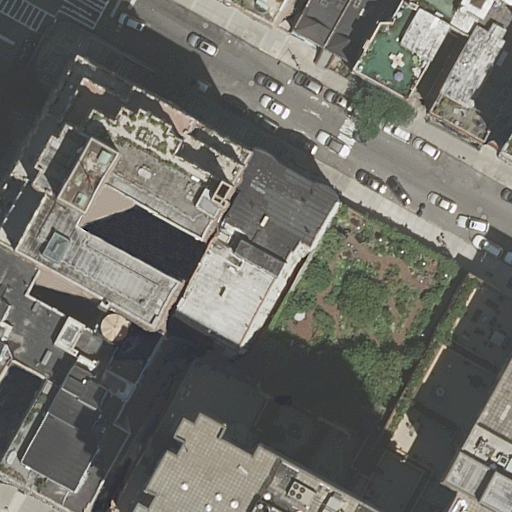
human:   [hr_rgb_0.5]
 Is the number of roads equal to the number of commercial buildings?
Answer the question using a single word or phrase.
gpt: no

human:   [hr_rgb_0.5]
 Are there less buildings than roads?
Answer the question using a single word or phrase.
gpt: no

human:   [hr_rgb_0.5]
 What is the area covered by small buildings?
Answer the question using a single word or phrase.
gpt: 202m2

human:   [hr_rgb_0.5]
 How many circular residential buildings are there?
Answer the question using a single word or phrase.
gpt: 0

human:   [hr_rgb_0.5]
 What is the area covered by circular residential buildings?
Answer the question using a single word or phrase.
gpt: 0m2

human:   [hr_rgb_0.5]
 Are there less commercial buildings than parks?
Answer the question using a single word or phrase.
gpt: yes

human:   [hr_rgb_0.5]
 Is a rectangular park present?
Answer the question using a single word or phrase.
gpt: yes

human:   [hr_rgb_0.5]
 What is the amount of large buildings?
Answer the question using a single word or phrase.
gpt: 4

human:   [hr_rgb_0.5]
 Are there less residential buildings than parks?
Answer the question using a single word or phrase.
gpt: no

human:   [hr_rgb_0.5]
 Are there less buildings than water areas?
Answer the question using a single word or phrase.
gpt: no

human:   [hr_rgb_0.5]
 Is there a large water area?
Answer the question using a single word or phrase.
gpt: no

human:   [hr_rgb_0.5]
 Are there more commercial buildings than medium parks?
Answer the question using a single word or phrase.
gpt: no

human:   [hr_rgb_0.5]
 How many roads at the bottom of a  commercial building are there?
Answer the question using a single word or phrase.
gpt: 0

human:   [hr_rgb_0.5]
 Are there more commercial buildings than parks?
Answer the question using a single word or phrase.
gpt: no

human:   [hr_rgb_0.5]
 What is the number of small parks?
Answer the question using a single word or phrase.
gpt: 0

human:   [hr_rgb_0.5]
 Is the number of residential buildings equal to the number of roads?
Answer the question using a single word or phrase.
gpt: no

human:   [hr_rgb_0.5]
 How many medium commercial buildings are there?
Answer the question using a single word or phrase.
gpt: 0

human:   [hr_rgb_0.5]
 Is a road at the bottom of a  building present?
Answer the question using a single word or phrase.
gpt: yes

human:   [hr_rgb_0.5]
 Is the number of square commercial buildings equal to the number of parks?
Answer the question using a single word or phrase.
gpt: no

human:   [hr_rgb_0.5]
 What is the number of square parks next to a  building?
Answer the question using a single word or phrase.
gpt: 0

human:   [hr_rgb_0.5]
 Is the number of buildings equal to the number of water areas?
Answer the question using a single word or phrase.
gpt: no

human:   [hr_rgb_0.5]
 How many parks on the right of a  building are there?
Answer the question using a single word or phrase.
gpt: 1

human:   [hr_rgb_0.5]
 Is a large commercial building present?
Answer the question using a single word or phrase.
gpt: no

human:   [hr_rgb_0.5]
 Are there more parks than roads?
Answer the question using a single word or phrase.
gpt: no

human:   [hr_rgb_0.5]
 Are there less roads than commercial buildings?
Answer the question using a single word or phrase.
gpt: no

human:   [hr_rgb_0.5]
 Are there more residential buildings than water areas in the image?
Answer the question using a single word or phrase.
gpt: yes

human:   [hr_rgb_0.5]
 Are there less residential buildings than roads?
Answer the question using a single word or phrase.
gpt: no

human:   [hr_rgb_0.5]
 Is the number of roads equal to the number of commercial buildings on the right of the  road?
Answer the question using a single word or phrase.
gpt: no

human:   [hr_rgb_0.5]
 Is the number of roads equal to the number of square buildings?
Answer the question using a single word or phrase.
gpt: no

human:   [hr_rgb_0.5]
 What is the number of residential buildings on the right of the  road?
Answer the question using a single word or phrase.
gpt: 3

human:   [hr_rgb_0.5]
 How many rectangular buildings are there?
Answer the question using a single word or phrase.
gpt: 5

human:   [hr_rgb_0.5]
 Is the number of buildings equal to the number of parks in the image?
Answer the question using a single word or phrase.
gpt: no

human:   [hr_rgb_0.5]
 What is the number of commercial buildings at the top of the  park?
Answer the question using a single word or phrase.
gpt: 0

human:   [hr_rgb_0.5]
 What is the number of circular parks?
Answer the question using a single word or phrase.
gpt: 0

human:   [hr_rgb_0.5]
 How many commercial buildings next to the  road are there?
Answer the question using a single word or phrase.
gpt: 0

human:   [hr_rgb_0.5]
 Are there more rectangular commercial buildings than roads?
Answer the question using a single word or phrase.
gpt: no